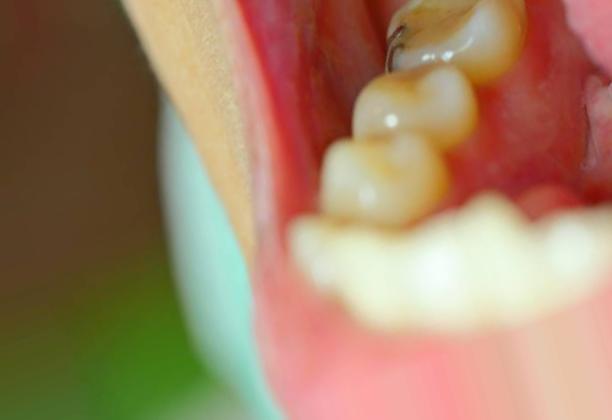
Condition: Caries